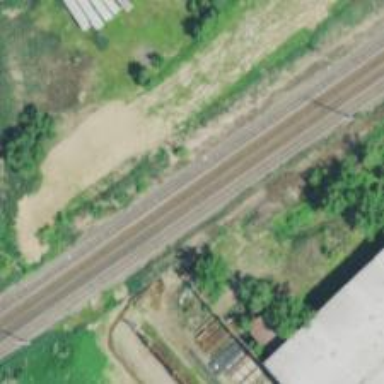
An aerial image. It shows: Railway siding for service.